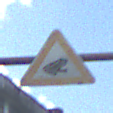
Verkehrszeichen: AmphibienwanderungLinks
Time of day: MorningAfternoon
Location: Outdoor (Suburban)
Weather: PartlyCloudy
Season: NotSpecified
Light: Natural